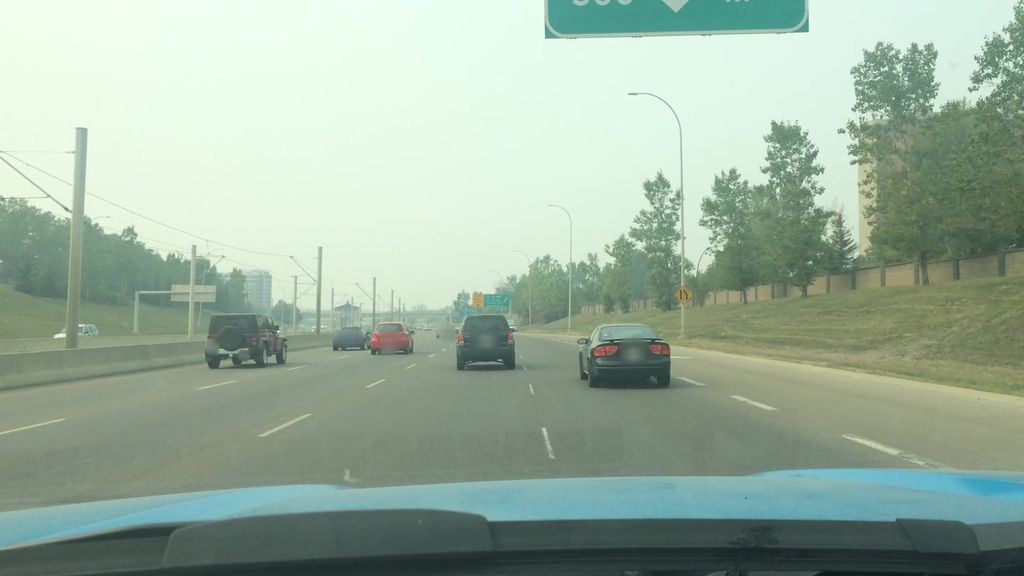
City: calgary